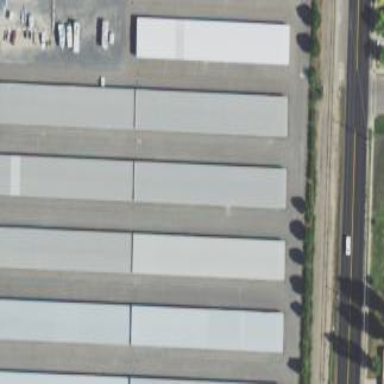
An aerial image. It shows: Storage rental shop.